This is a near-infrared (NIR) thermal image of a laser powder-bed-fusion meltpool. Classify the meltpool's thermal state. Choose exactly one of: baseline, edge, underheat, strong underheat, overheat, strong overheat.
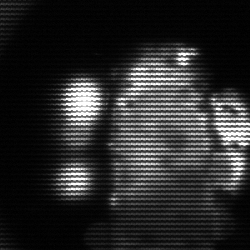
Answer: strong underheat